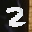
Label: 2